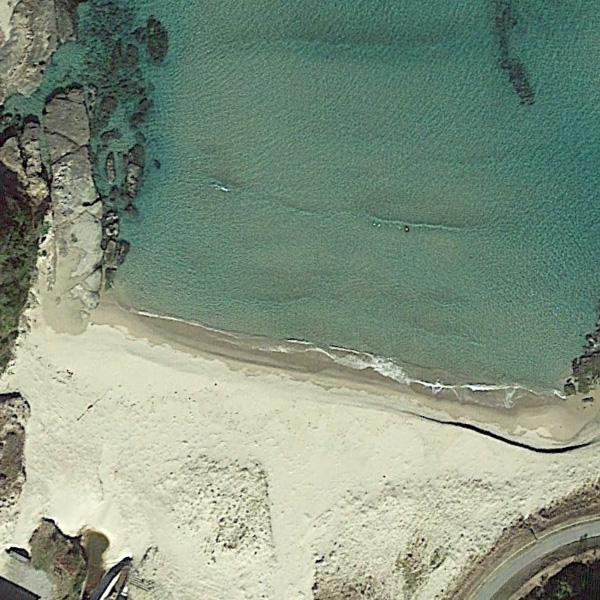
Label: Beach